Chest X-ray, PA view. Patient: 40 years old, sex F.
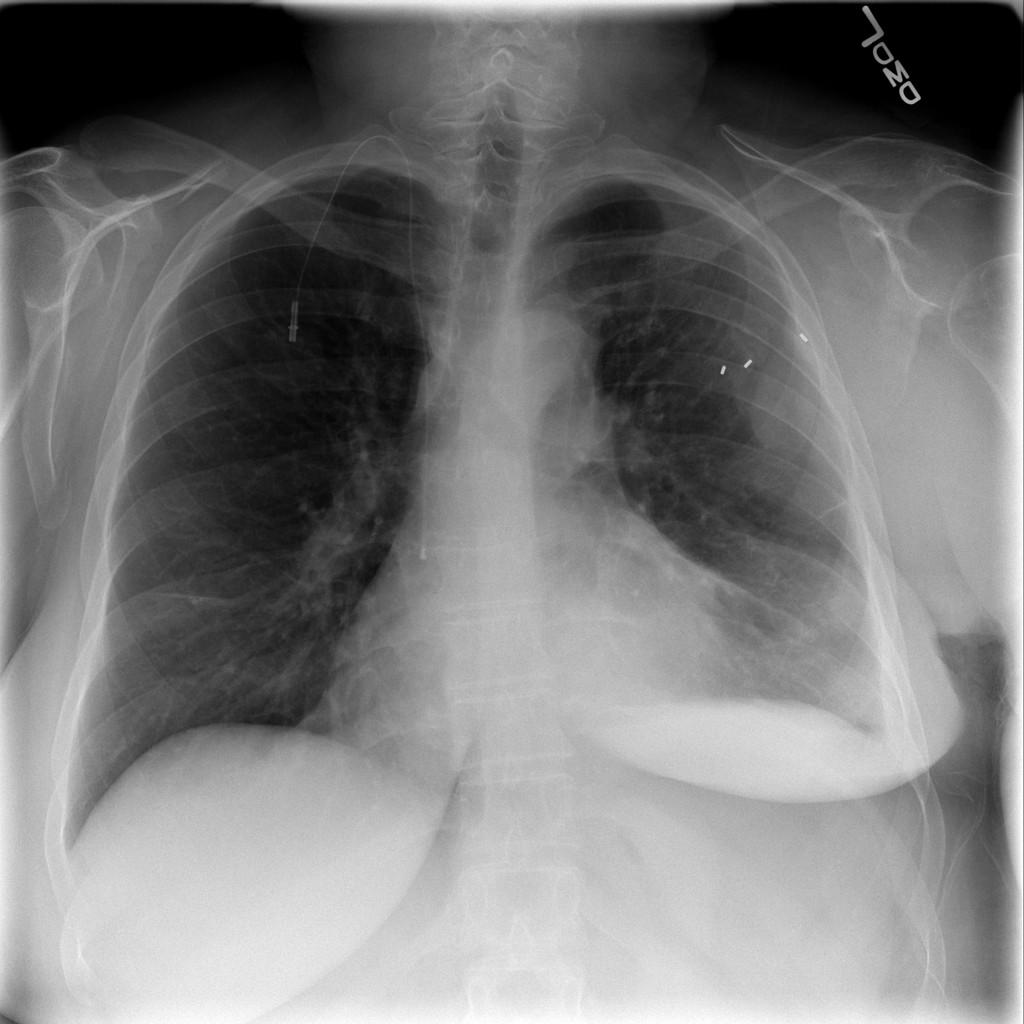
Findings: Effusion